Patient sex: M
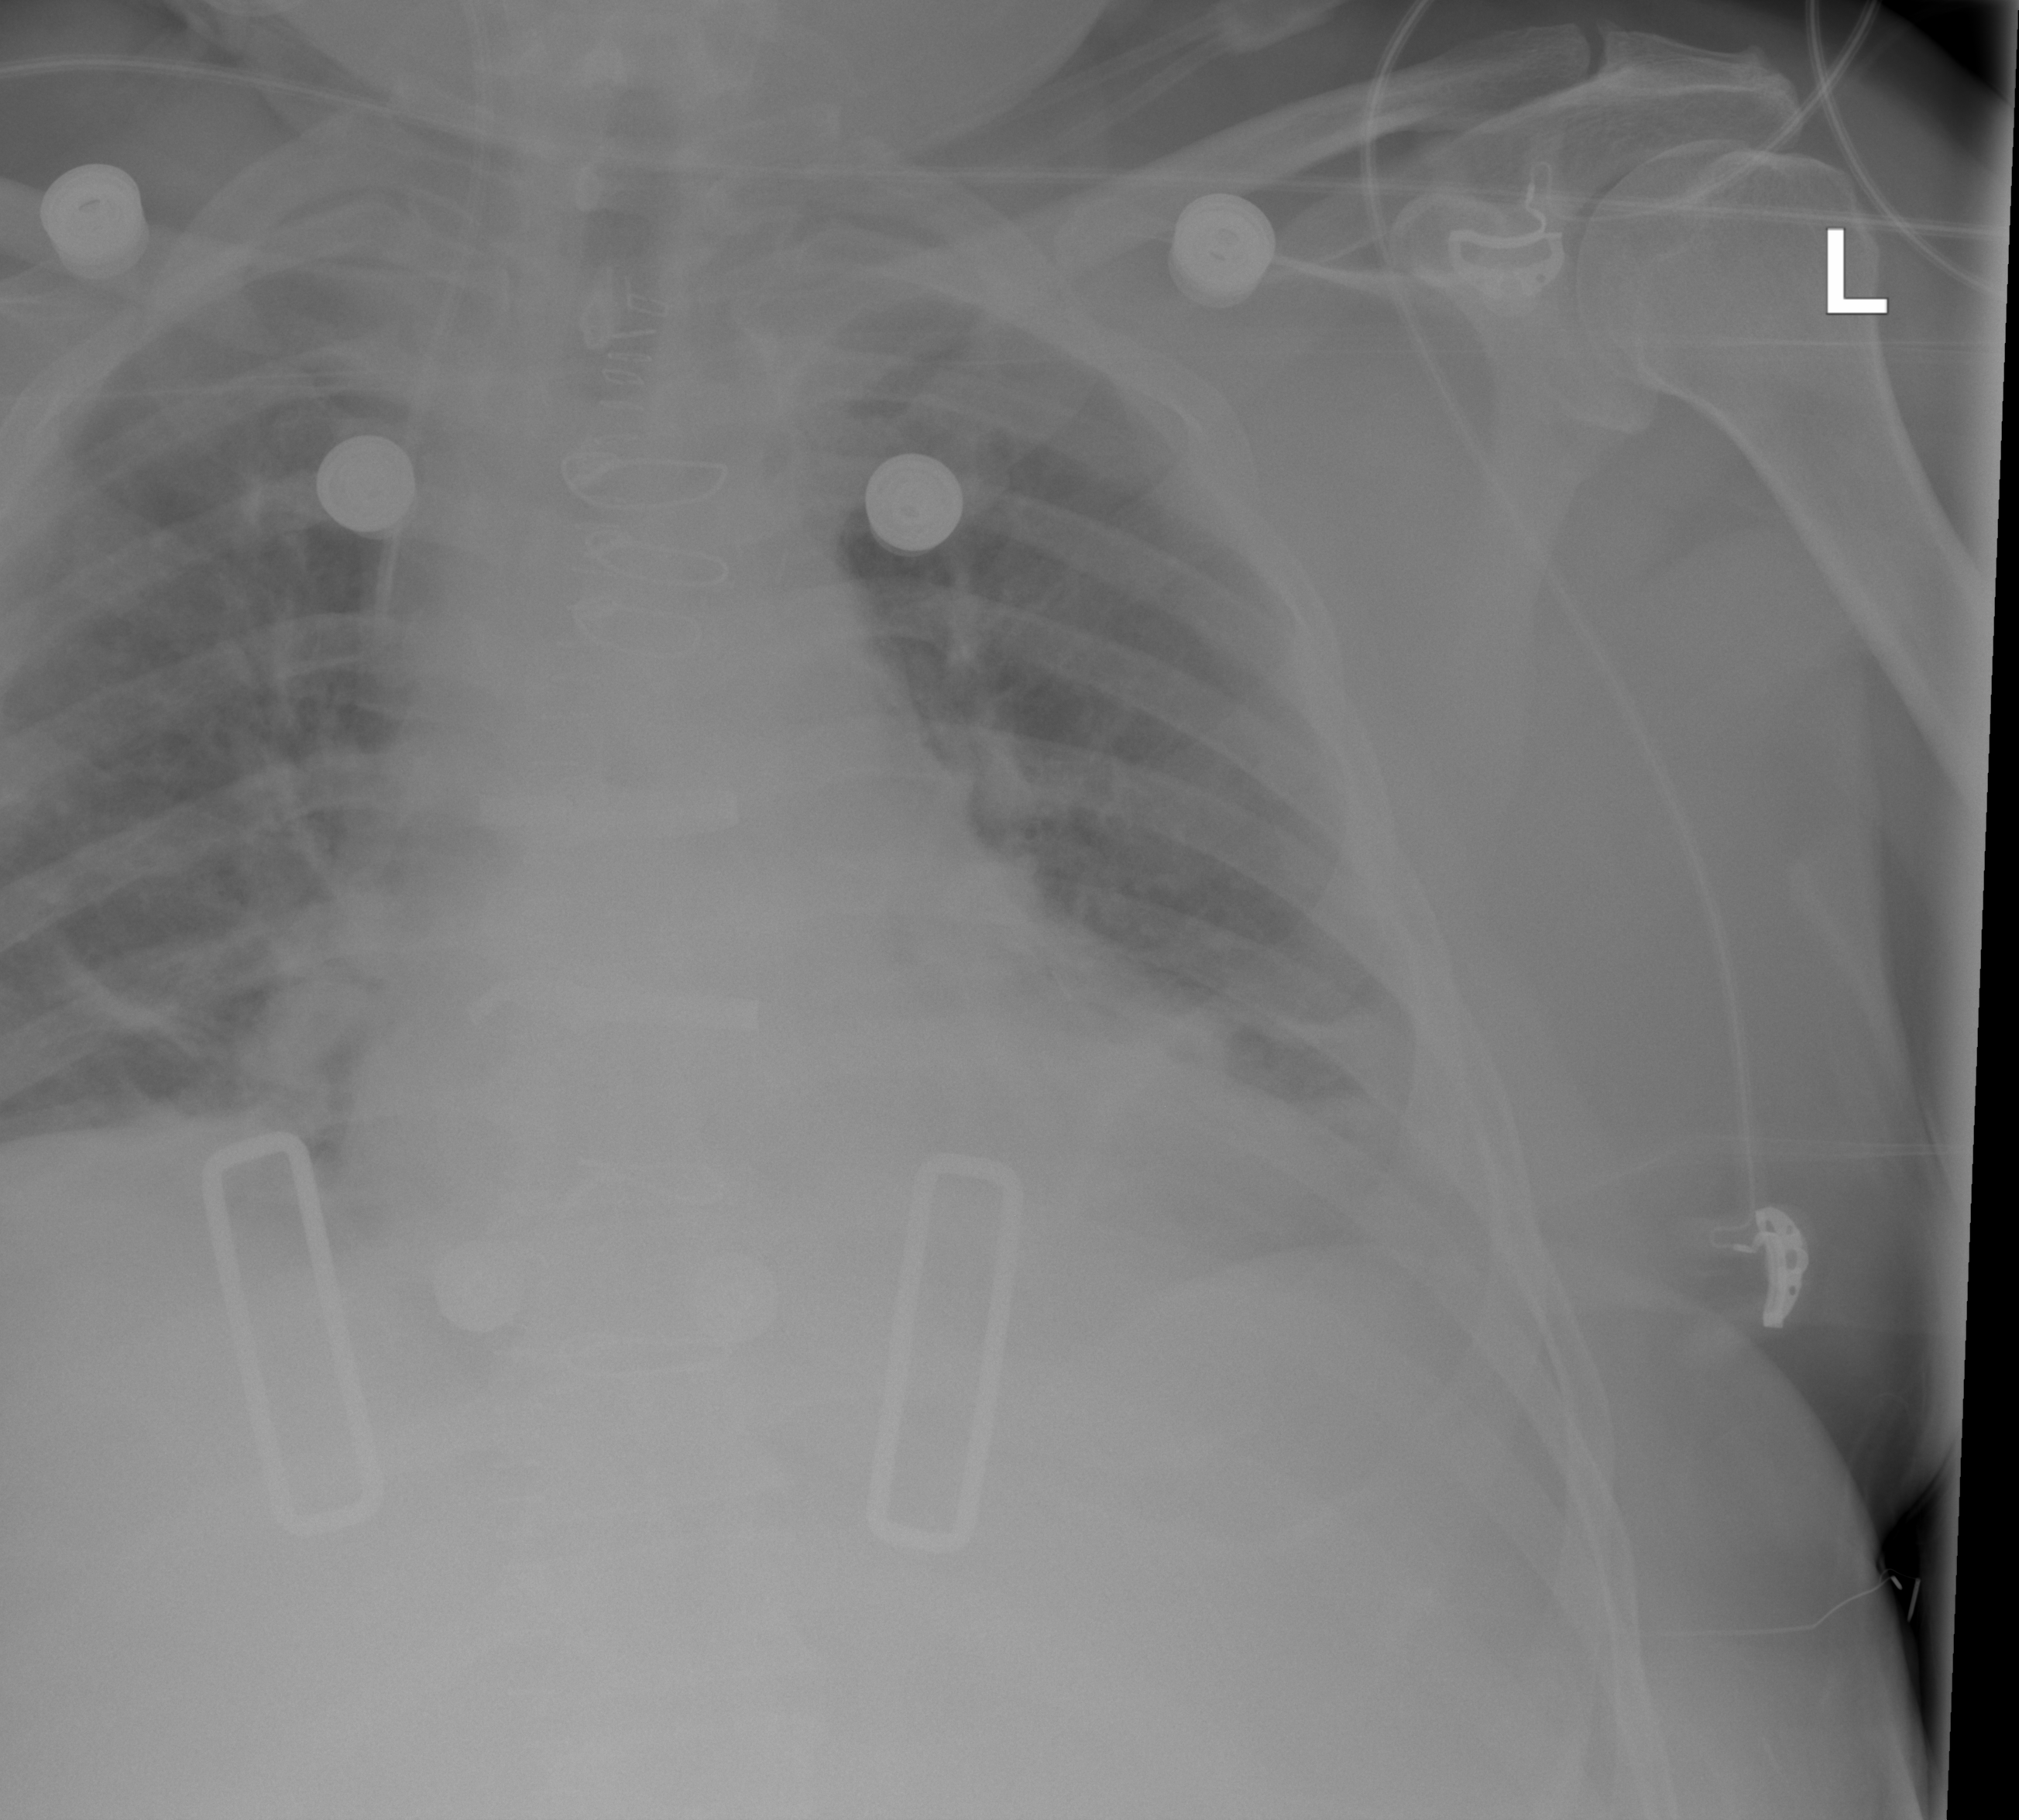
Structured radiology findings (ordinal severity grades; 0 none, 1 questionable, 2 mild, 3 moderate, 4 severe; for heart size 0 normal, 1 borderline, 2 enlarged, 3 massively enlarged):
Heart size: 0
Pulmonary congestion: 2
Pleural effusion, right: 0
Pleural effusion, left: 0
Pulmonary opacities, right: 0
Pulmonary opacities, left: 0
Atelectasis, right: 2
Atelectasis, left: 2